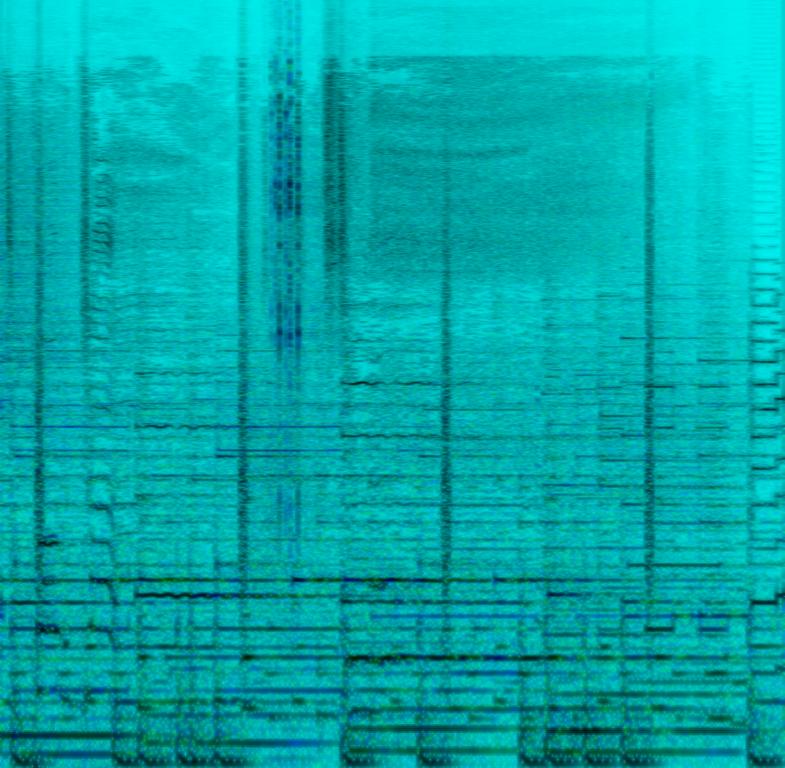
A male singer sings this beautiful melody with backup singers in vocal harmony. The song is medium tempo with a percussive string section, strong bass line, guitar lead, steady drumming rhythm , keyboard accompaniment and various percussion clicks. The song is emotional and romantic. The song is of poor audio quality.